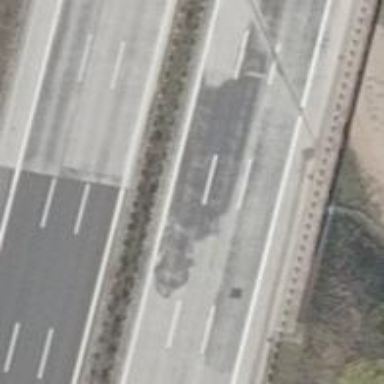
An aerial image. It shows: Motorway with concrete surface.